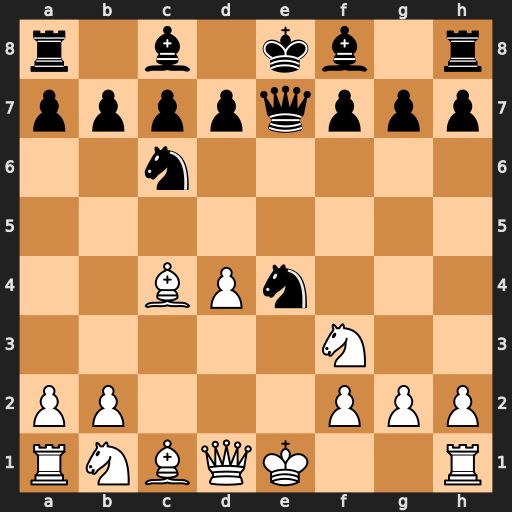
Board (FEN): r1b1kb1r/ppppqppp/2n5/8/2BPn3/5N2/PP3PPP/RNBQK2R
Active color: w
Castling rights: KQkq
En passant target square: -
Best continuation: O-O d5 Bxd5